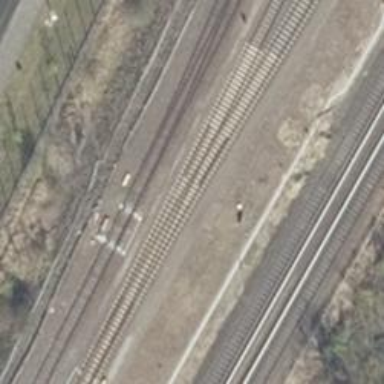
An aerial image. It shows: Abandoned railway yard is depicted.